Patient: sex M, age 66
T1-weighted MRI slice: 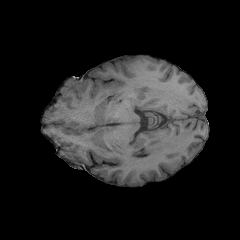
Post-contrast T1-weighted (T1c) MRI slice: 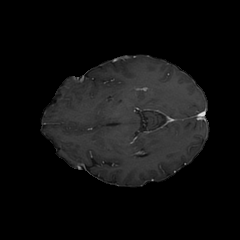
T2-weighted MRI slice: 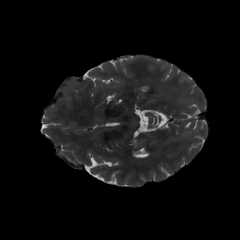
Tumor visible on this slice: no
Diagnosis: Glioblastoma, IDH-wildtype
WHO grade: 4